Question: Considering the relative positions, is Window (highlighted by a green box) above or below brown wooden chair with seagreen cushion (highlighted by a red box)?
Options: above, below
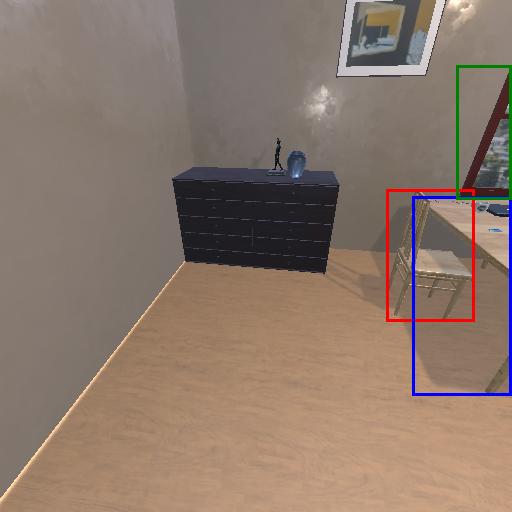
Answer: above